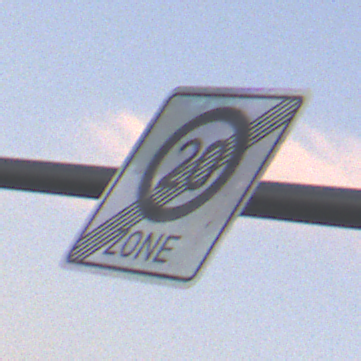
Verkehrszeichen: EndeZone20
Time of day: SunriseSunset
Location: Outdoor (RoadRail)
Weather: PartlyCloudy
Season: NotSpecified
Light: Natural